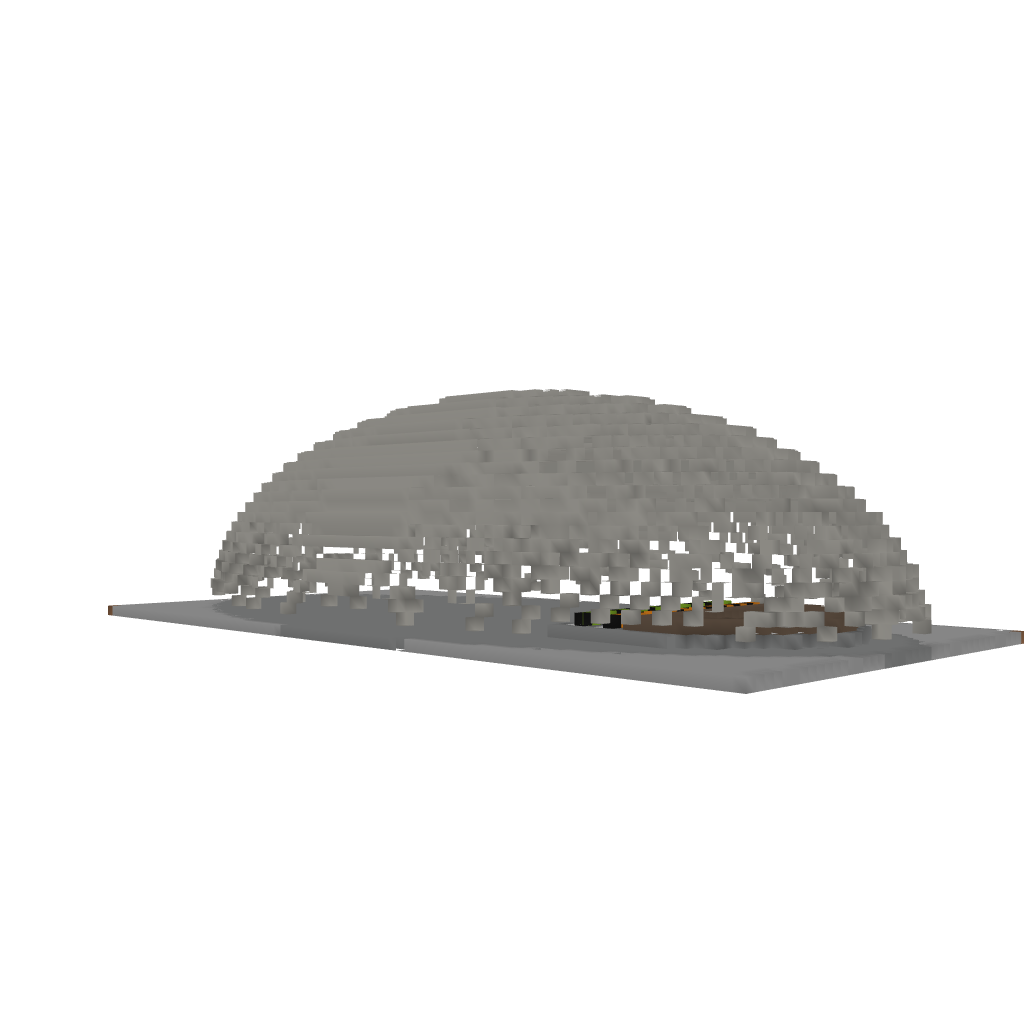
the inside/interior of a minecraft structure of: Elliptical BioSphere